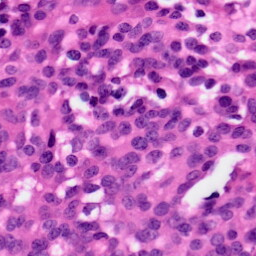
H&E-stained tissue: Ovarian